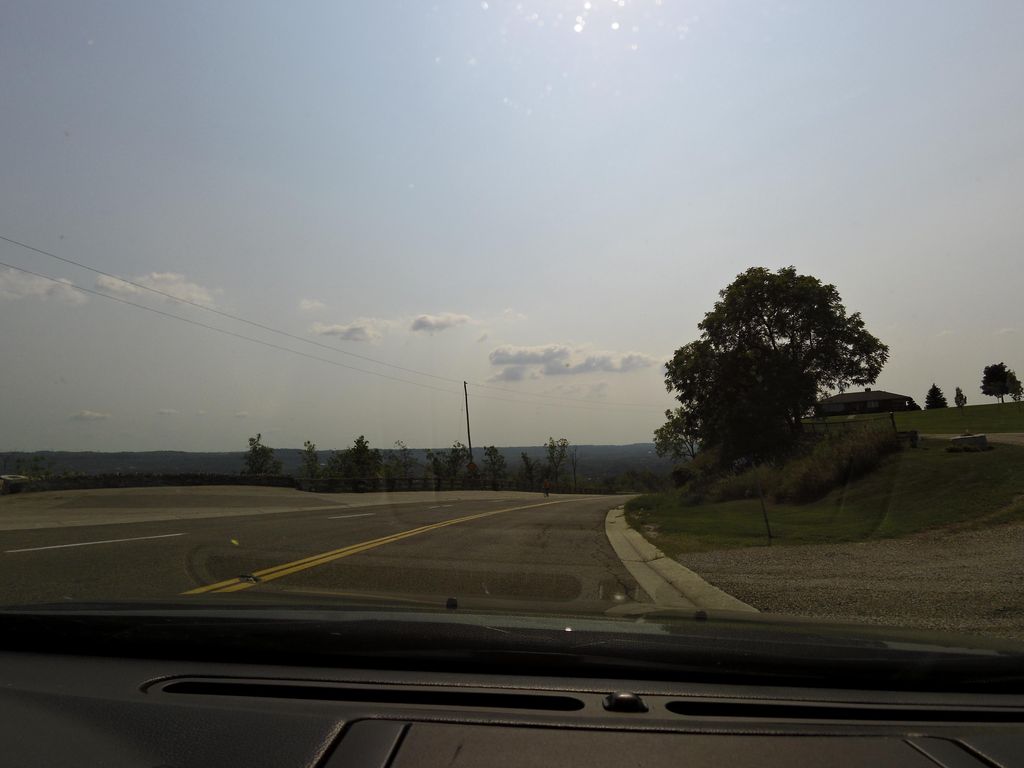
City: hamilton